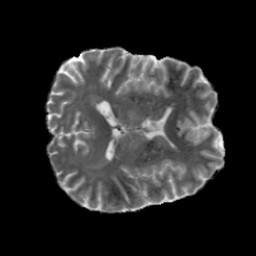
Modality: MD
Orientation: axial
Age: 30
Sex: male
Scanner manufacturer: siemens
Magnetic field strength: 6.98 T
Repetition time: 7.776 s
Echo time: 0.076 s